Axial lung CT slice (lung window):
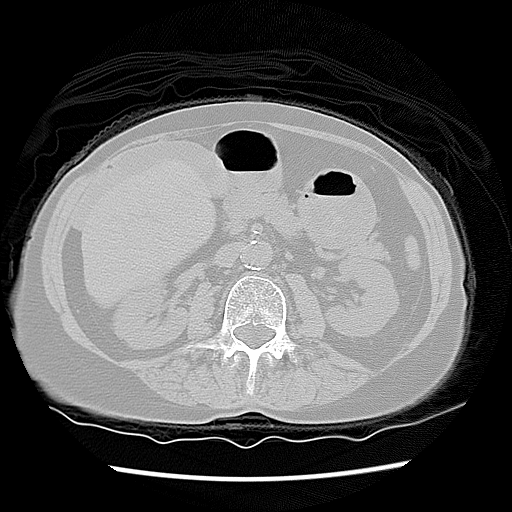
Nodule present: no